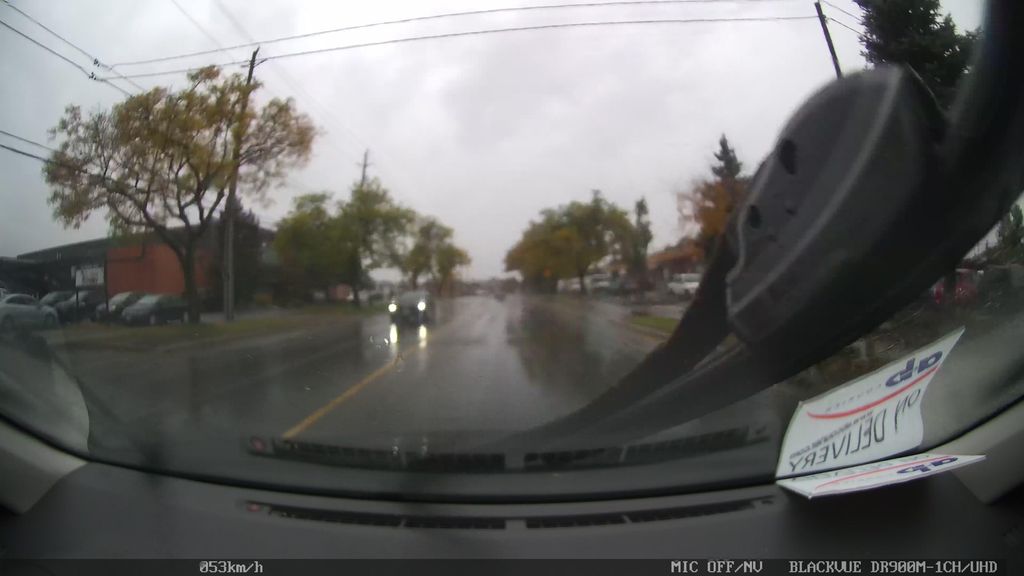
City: toronto